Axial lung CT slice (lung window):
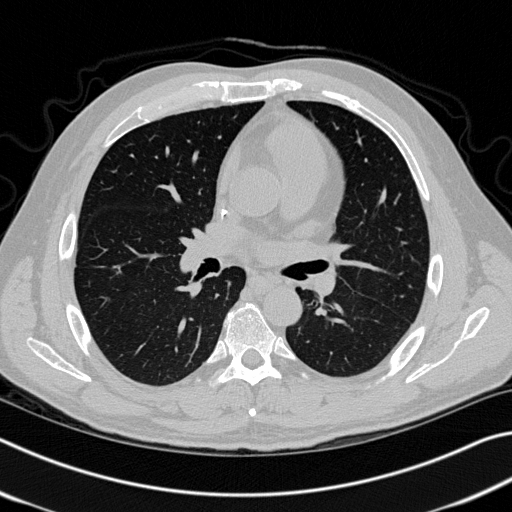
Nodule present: no